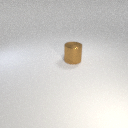
large brown metal cylinder